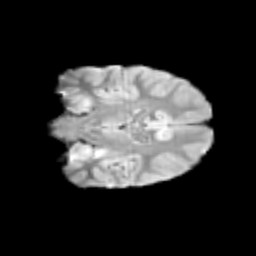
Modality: T2w
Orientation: coronal
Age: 10
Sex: male
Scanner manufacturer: siemens
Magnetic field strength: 3 T
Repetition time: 3.8 s
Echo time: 0.07 s